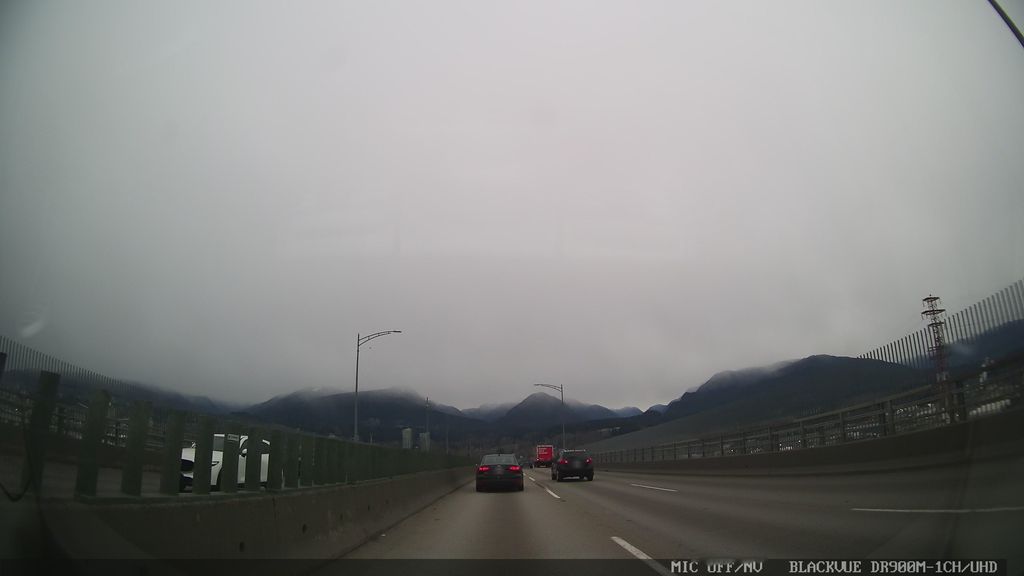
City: vancouver